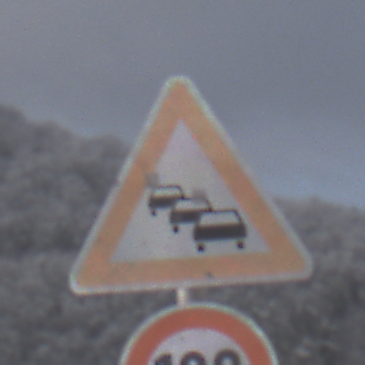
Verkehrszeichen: Stau
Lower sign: Geschwindigkeit130
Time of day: MorningAfternoon
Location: Outdoor (Nature)
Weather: PartlyCloudy
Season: Winter
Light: Natural